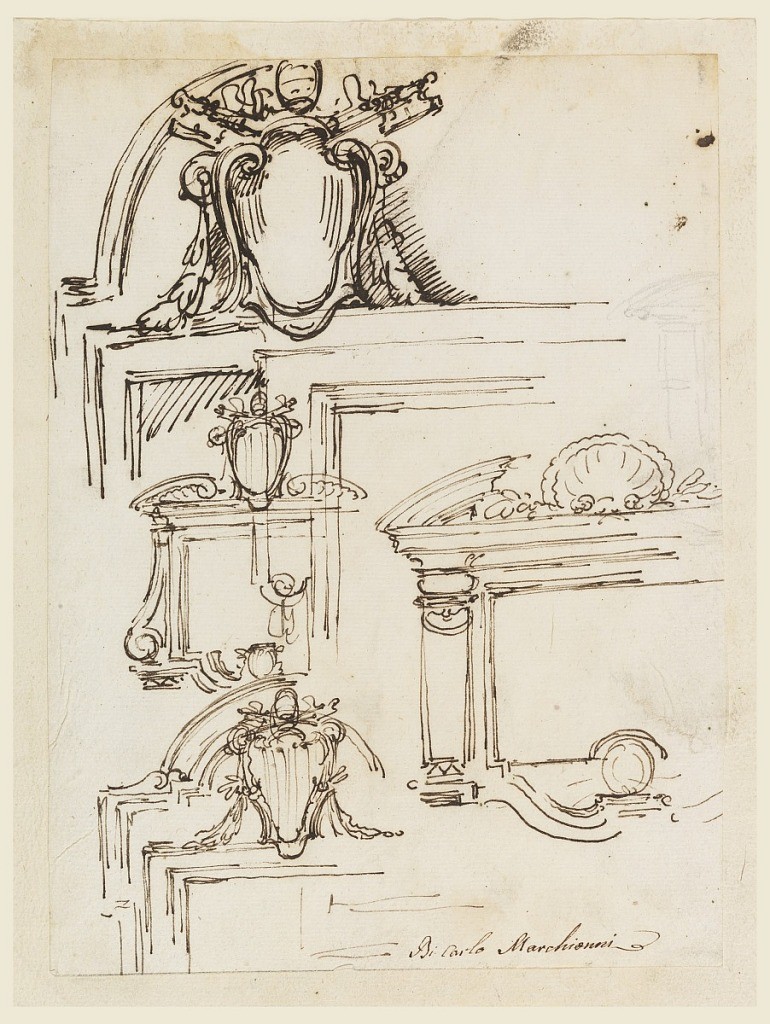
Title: Six Sketches for Tablet Frames
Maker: Carlo Marchionni, Italian, 1702–1786
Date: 1740–58
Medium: Pen and sepia ink, graphite on laid paper
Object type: Drawing
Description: Two frames with coat-of-arms of Pope Benedict XIV (1740-58). One of the frames is drawn partly above three of the other ones. Small and slight sketch of a lunette above pillars, probably for a frame.